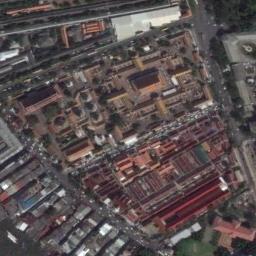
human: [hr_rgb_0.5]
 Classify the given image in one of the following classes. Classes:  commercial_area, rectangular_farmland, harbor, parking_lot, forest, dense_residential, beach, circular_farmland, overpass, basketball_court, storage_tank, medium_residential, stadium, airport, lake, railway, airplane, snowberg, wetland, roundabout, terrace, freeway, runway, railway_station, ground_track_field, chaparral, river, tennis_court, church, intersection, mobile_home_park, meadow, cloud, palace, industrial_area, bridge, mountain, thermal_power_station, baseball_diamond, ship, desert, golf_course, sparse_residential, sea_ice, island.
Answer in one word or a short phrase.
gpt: palace